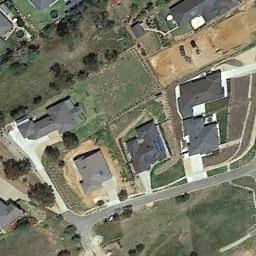
Label: residential